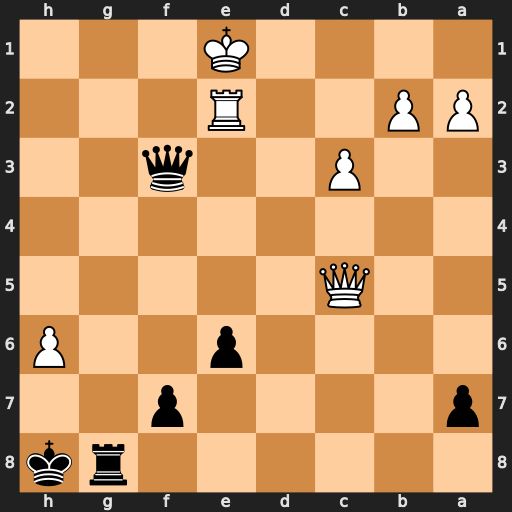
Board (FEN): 6rk/p4p2/4p2P/2Q5/8/2P2q2/PP2R3/4K3
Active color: b
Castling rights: -
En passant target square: -
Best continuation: Qh1+ Kd2 Rd8+